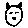
Label: cat